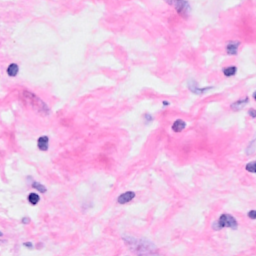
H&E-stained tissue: Breast